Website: home-depot
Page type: account-dashboard
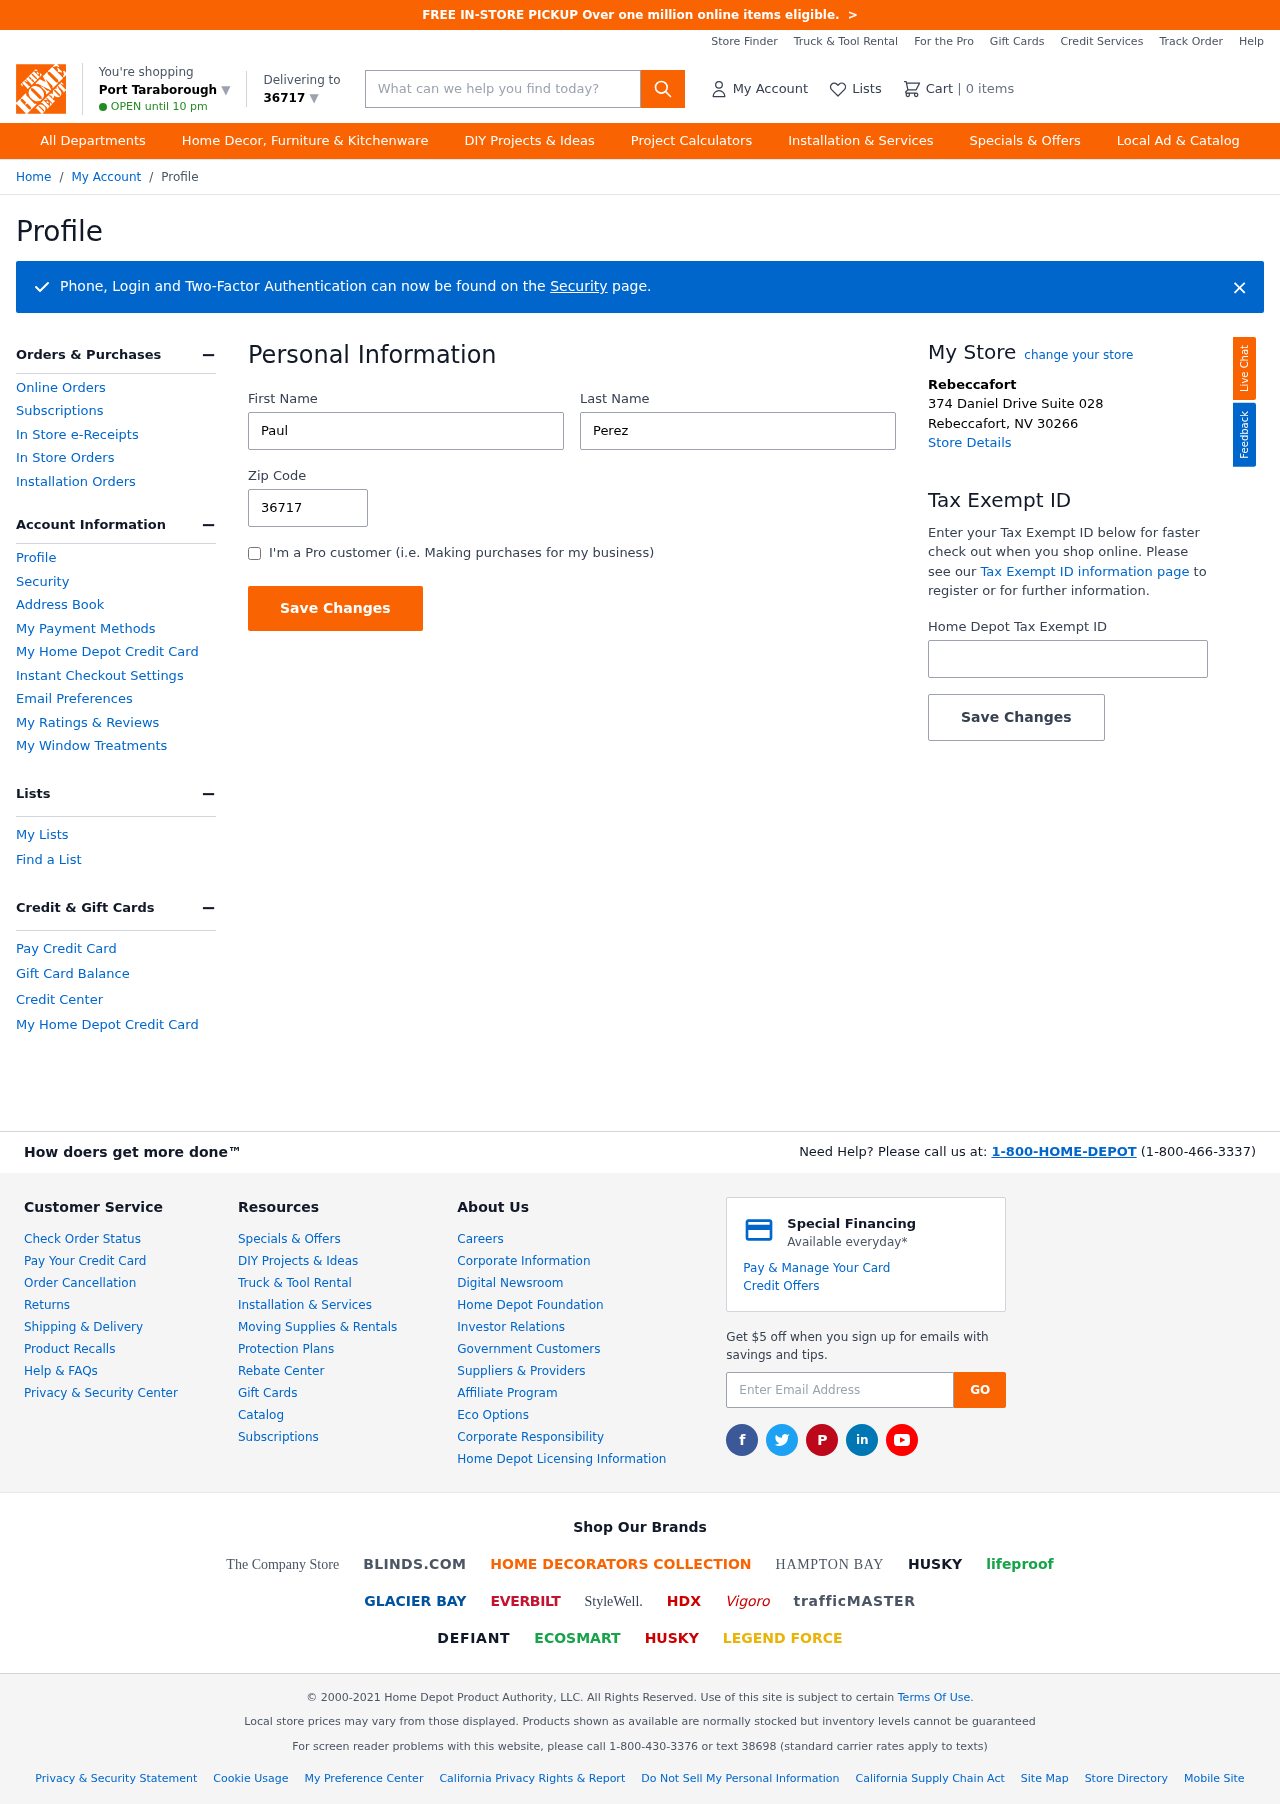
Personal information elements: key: PII_CITY
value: Port Taraborough ▼
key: PII_FIRSTNAME
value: Paul
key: PII_LASTNAME
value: Perez
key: PII_LOCATION1_CITY
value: Rebeccafort
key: PII_LOCATION1_CITY_STATE_ZIP
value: Rebeccafort, NV 30266
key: PII_LOCATION1_STREET
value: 374 Daniel Drive Suite 028
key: PII_POSTCODE
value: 36717 ▼
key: PII_POSTCODE
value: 36717
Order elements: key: ORDER_NUM_ITEMS
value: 0
Search elements: key: HEADER_SEARCH
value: What can we help you find today?